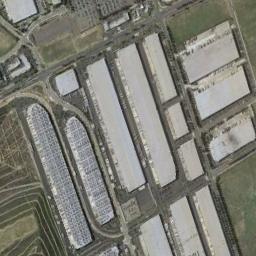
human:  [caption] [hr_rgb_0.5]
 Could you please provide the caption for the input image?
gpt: There are many houses of different shapes and sizes in the industrial zone .

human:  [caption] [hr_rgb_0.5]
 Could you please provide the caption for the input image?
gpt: Buildings in industrial areas vary in size .

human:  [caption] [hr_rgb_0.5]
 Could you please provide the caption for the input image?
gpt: The industrial area has some neatly arranged white workshops and several green areas .

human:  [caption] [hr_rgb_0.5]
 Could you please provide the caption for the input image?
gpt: In an industrial area, There are factories, Roads and some open-air machinery and equipment, Pipelines, Etc , With good greening .

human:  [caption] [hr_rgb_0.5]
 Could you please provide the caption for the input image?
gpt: There are many gray buildings on the industrial area .